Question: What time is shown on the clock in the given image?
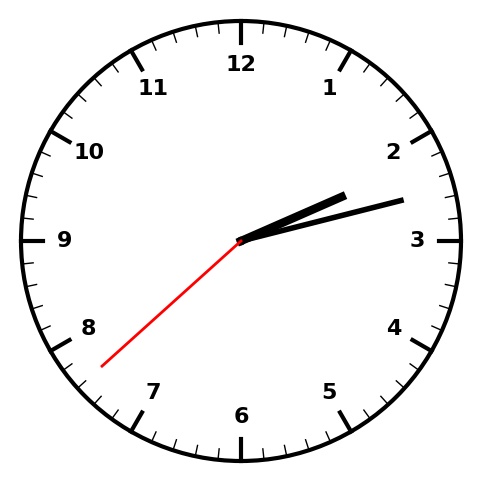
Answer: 02:12:38